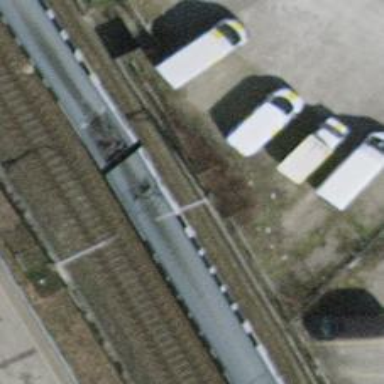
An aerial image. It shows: Single railway track with electrified contact line.